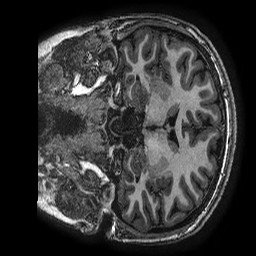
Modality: T1w
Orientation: coronal
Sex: female
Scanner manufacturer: ge
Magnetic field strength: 3 T
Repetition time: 0.007644 s
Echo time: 0.003468 s